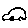
Label: car